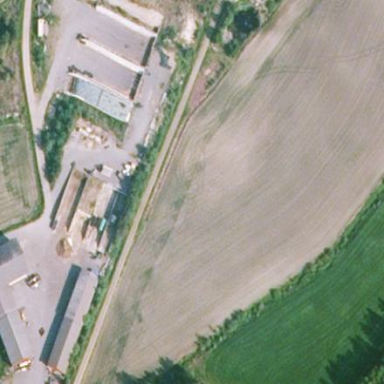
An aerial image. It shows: Farmyard area.